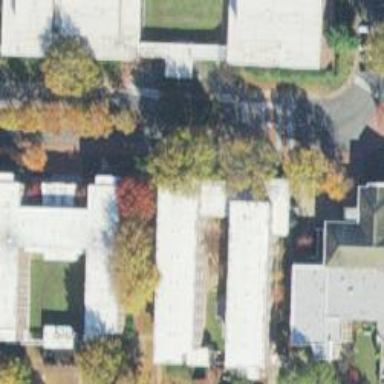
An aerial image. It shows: Dormitory building.